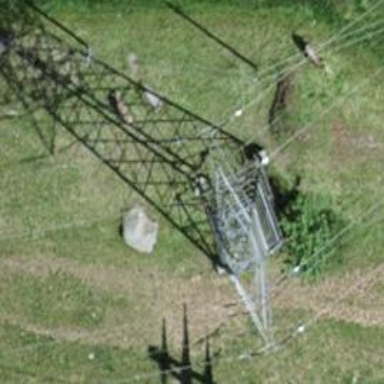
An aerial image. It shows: Power tower.